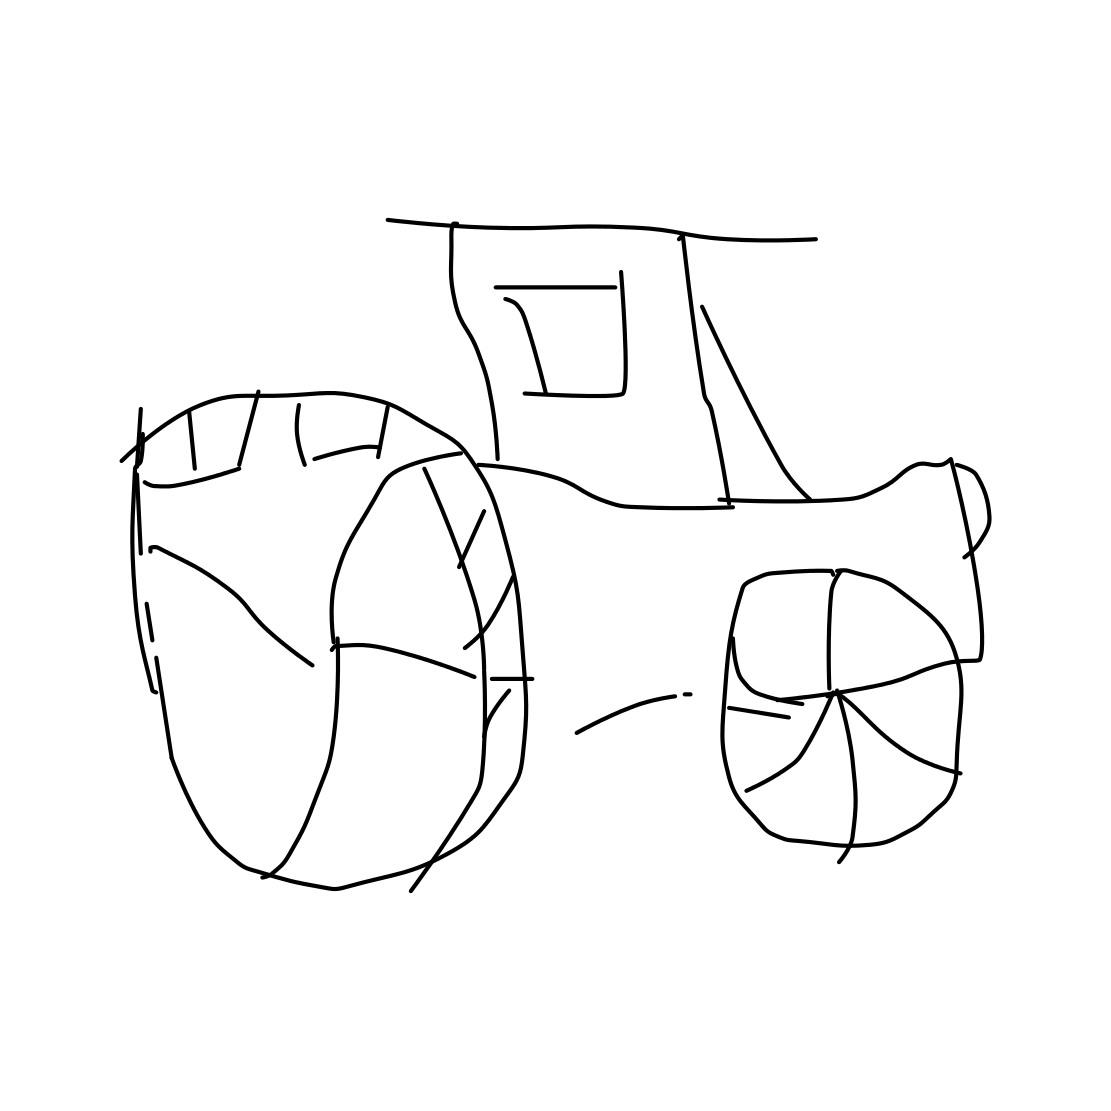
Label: tractor